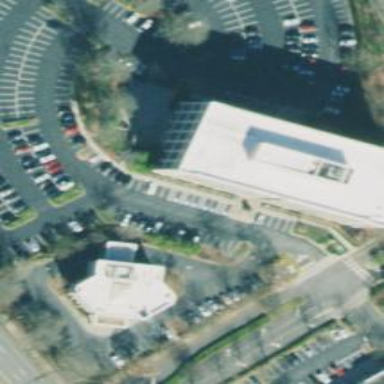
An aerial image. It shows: Building.